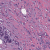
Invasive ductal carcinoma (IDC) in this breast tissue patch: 1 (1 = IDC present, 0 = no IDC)